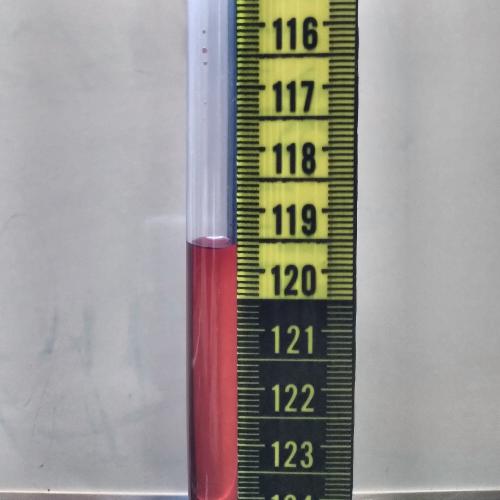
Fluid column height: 119.6 cm